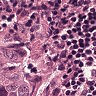
Metastatic tissue present: yes